【题型】解答题　【知识点】解析几何　【难度】easy
已知抛物线 $C: y^2 = 4x$, $F$ 是它的焦点.

\noindent
(1) 过焦点 $F$ 且斜率为 1 的直线与抛物线 $C$ 交于 $A,B$ 两点, 求线段 $AB$ 的长;

\noindent
(2) $M$ 为抛物线 $C$ 上的动点, 点 $P(2,1)$, 求 $|MP|+|MF|$ 的最小值.
【解答】
\noindent
\textbf{【答案】} (1) $|AB| = 8$

\noindent
(2) $3$

\vspace{1em}
\noindent
\textbf{【知识点】} 与抛物线焦点弦有关的几何性质、求直线与抛物线相交所得弦的弦长、抛物线上的点到定点和焦点距离的和、差最值

\vspace{1em}
\noindent
\textbf{【分析】} (1) 根据题意写出直线 $AB$，然后和抛物线联立，根据韦达定理和抛物线的焦点弦长公式计算；

\noindent
(2) 利用抛物线的定义将折线段转化后进行求解。

\vspace{1em}
\noindent
\textbf{【详解】} (1)

\noindent
由题意知 $F(1,0)$，直线 $AB$ 的方程为：$y = x - 1$，

\noindent
设 $A(x_1,y_1), B(x_2,y_2)$，联立
\[
\begin{cases}
y = x - 1, \\
y^2 = 4x,
\end{cases}
\]
整理可得：$x^2 - 6x + 1 = 0$，

\noindent
$\therefore x_1 + x_2 = 6$，$\therefore$ 弦长 $|AB| = x_1 + x_2 + p = 6 + 2 = 8$。

\vspace{1em}
\noindent
(2) 设点 $M$ 在准线 $x = -1$ 上的射影为 $N$，根据抛物线的定义可知 $|MF| = |MN|$。

\noindent
所以 $|MP| + |MF| = |MP| + |MN|$，要使 $|MP| + |MF|$ 最小，只需要 $|MP| + |MN|$ 最小即可。

\noindent
由 $P(2,1)$ 在抛物线内，故当 $M,N,P$ 三点共线时，此时 $|MP| + |MN|$ 最小，故最小值为 $|PN| = x_P - (-1) = 3$。

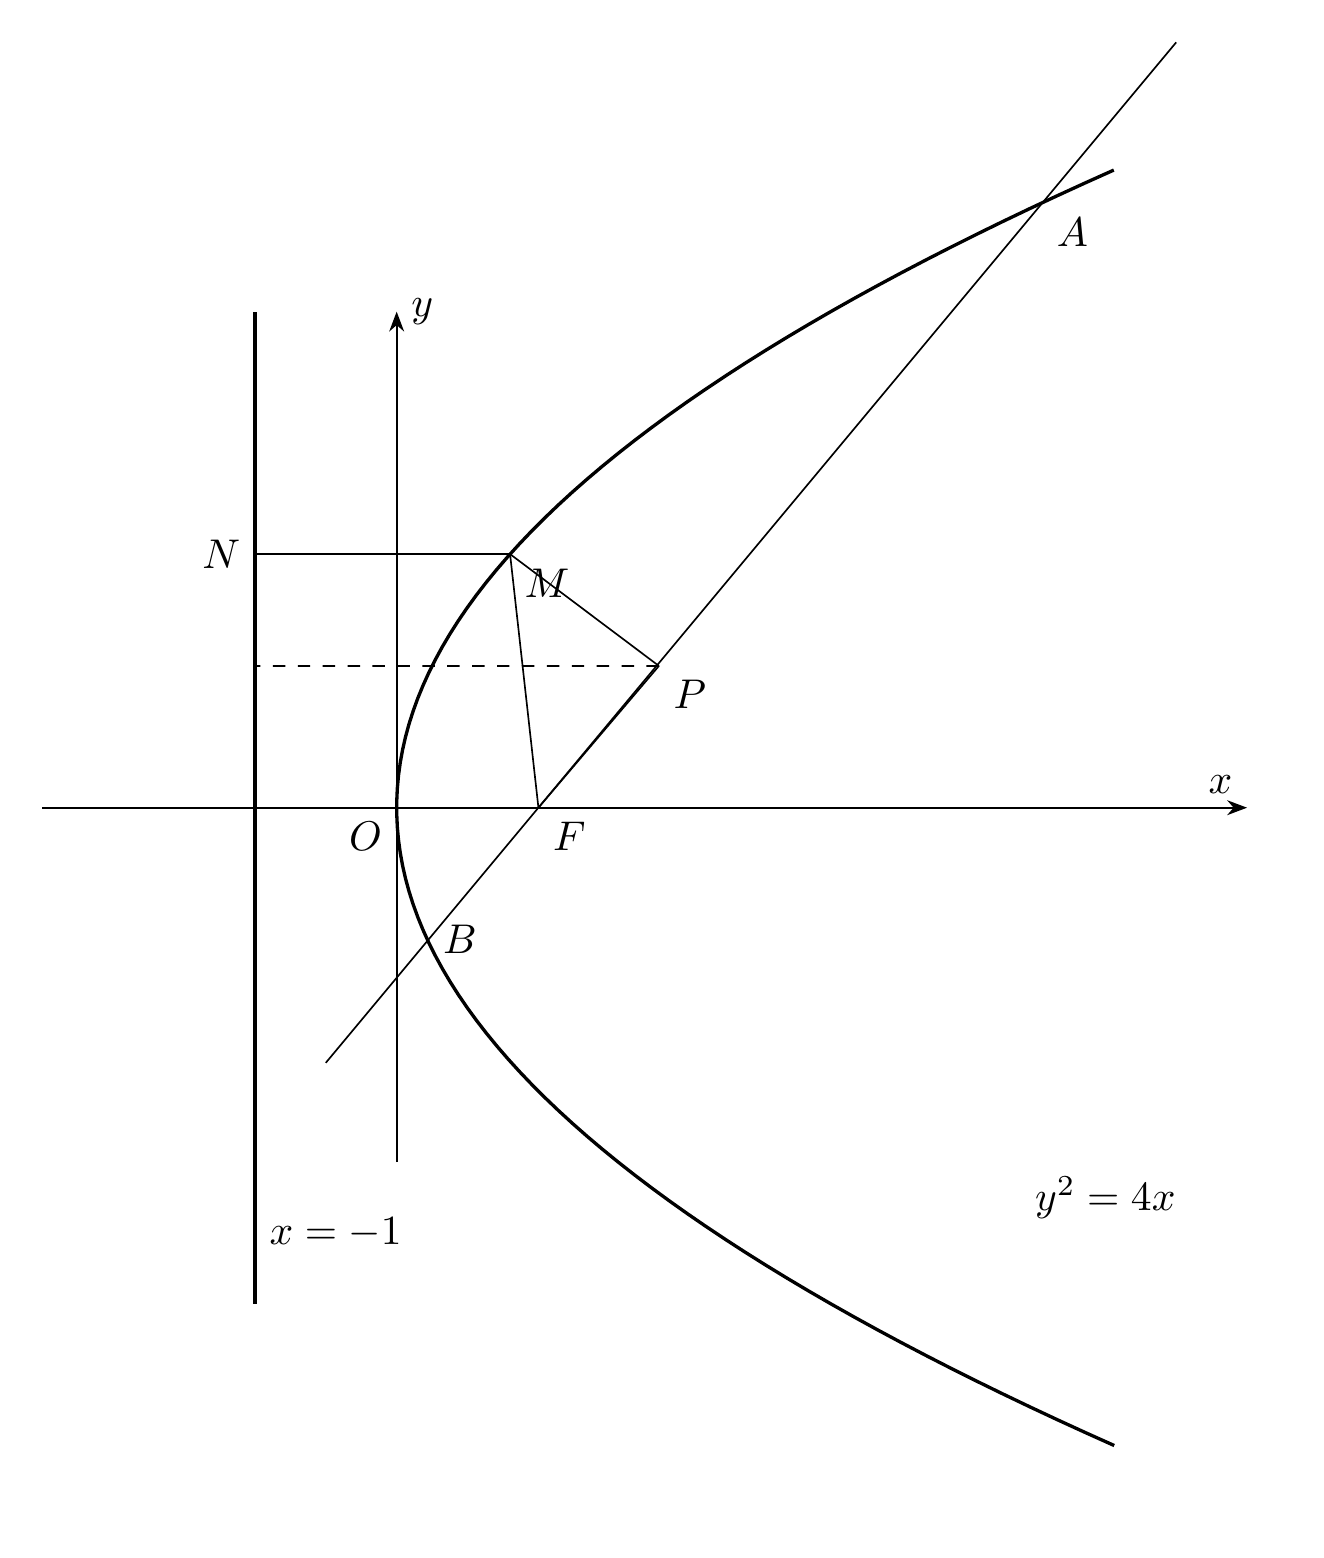